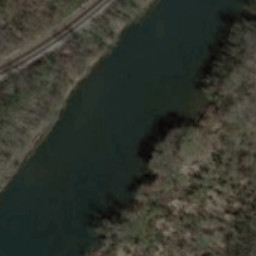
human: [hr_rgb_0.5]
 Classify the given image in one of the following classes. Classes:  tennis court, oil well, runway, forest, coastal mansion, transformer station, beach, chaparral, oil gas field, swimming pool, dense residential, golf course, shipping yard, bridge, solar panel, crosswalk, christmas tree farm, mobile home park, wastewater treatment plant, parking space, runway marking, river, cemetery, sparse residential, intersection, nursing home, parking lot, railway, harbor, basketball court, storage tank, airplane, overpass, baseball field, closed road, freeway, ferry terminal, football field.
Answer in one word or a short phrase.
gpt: river